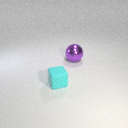
large purple metal sphere behind small cyan rubber cube